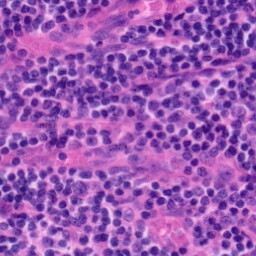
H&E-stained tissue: Tonsil